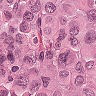
Metastatic tissue present: yes